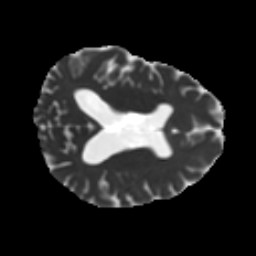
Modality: MD
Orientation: axial
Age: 25
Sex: female
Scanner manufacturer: ge
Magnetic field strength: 3 T
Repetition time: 7.8 s
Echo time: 0.0606 s